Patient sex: M
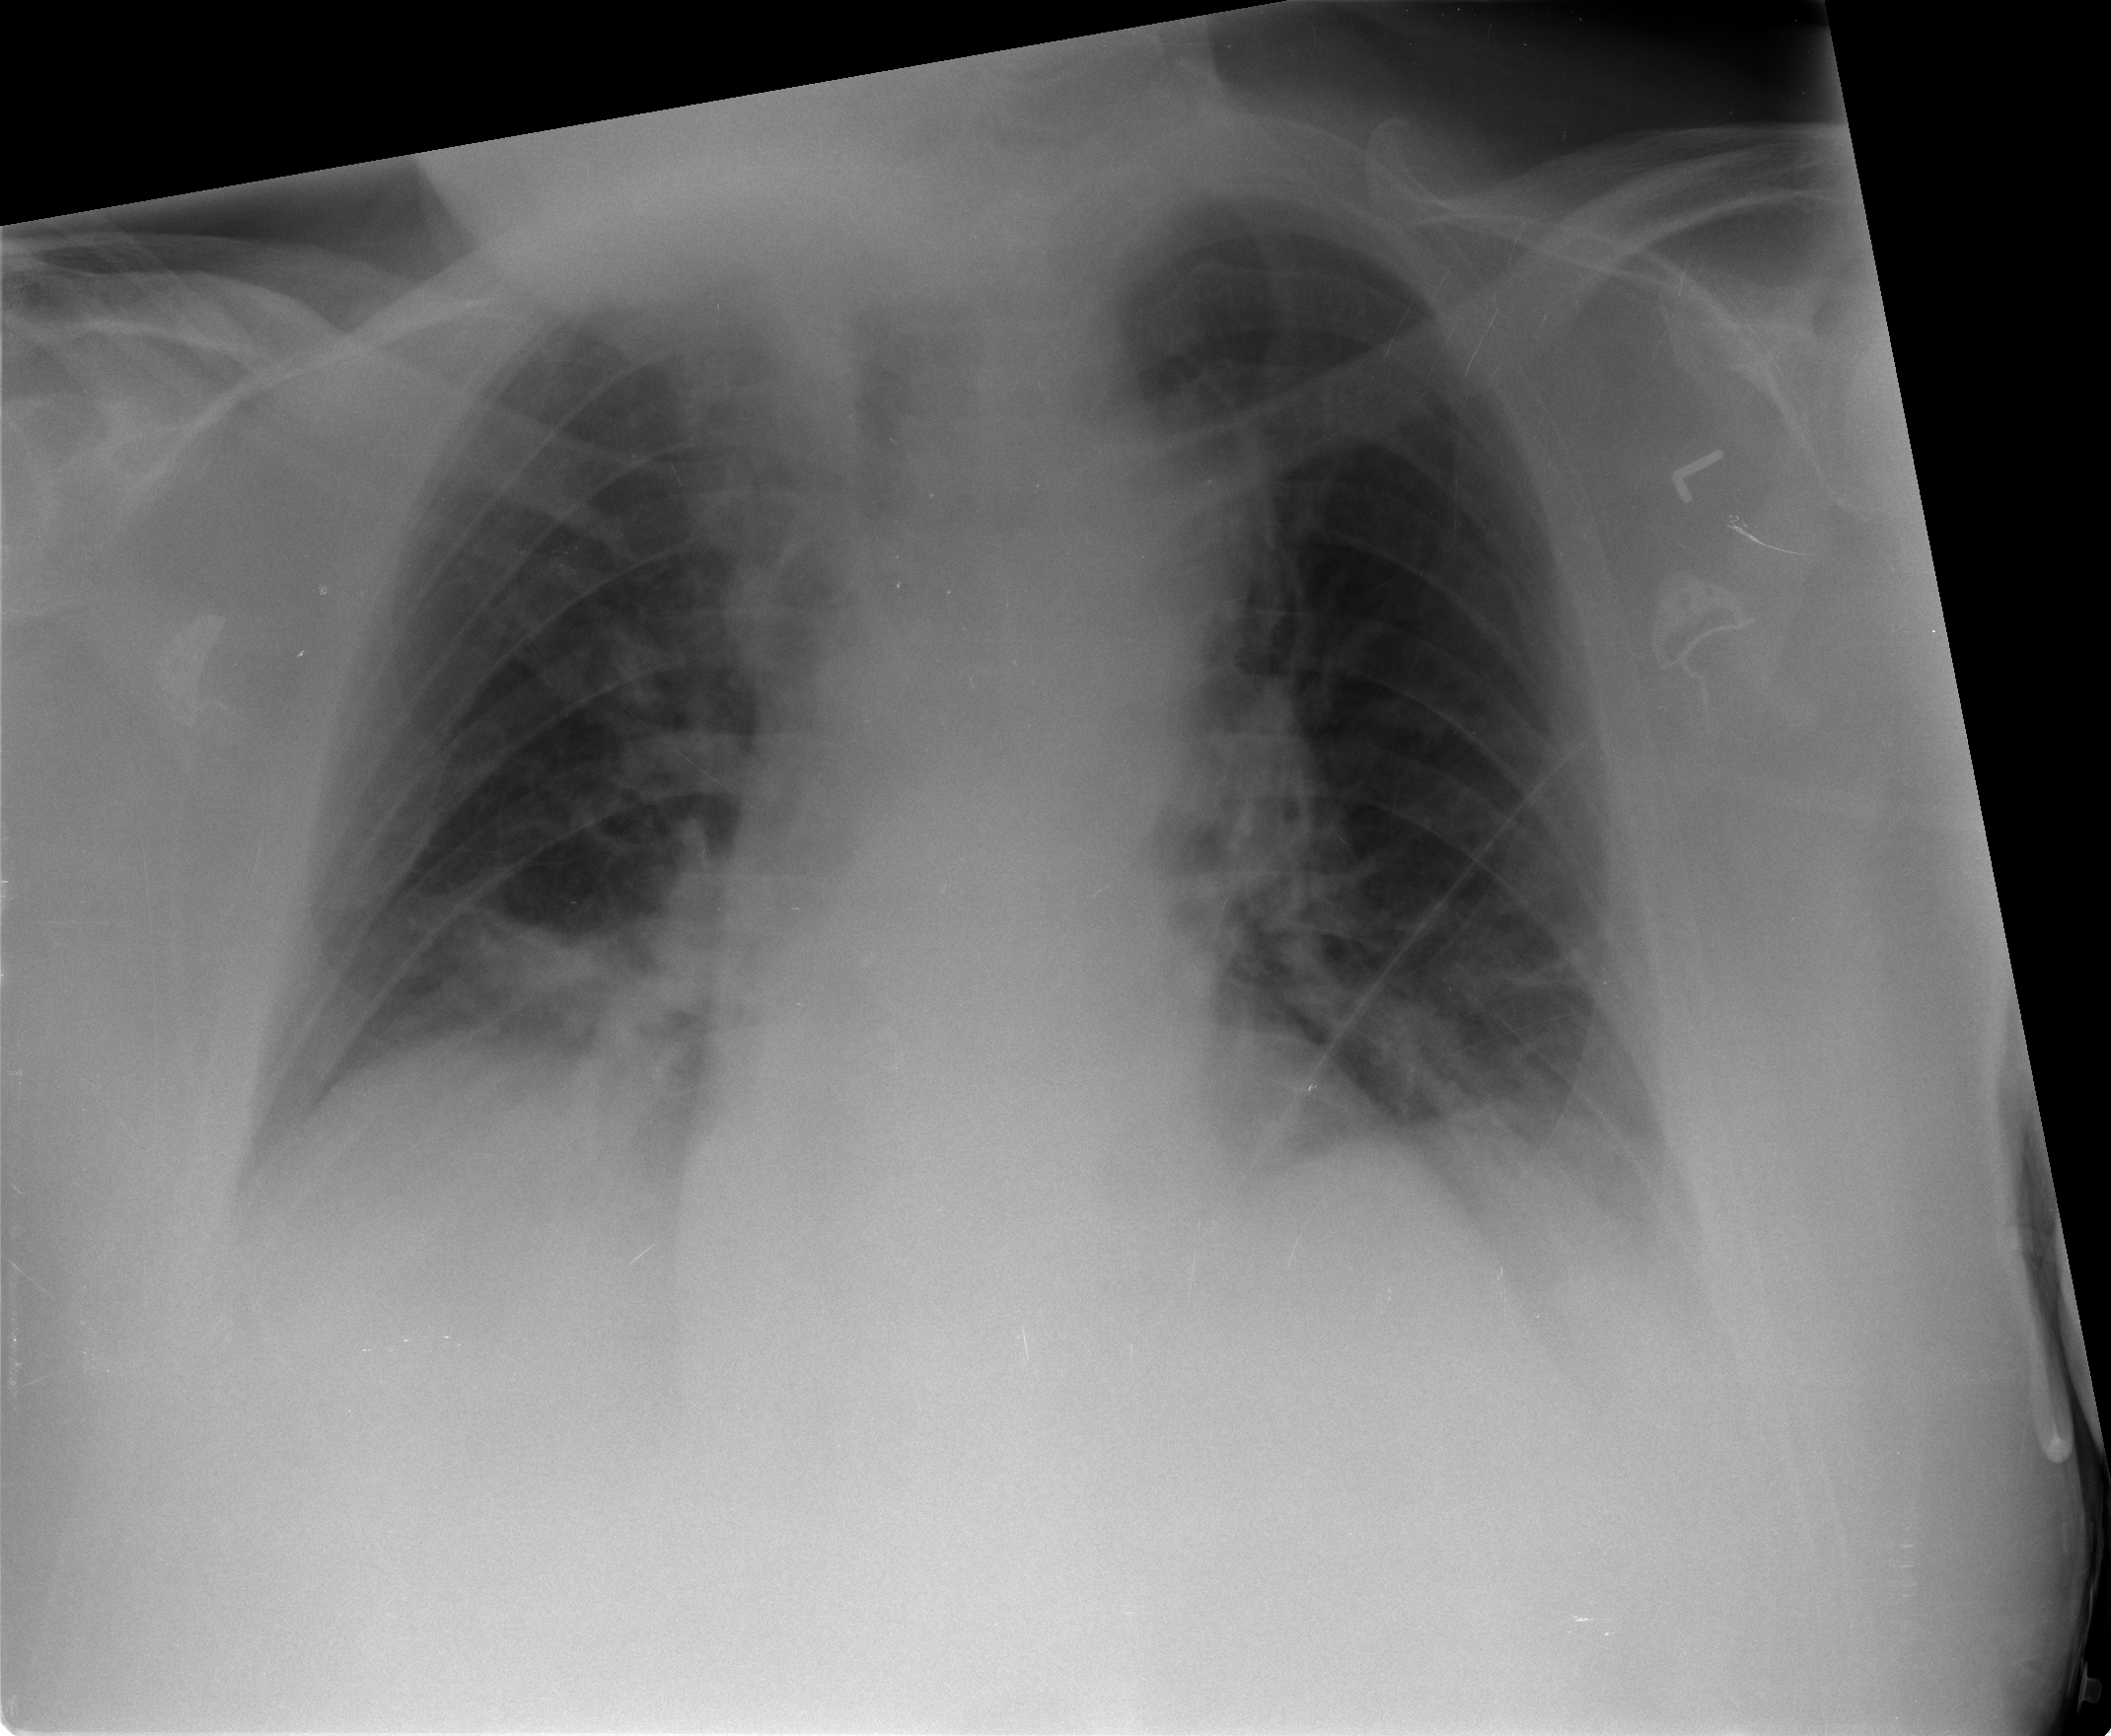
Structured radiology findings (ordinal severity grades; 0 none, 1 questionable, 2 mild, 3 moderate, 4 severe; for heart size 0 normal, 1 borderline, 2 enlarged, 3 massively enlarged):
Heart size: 0
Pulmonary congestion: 0
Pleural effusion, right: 2
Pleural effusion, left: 2
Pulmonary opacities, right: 0
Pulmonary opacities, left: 0
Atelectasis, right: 2
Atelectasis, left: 2